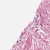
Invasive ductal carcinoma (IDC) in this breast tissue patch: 0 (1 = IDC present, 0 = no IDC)